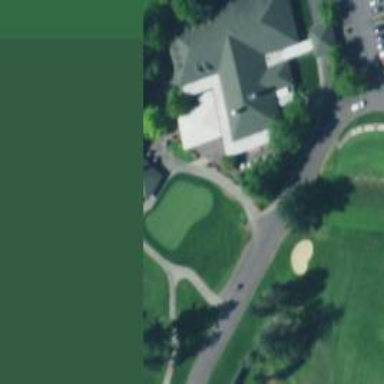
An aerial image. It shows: Path for golf carts.